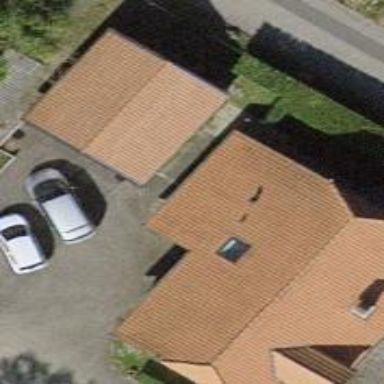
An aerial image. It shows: Garage.